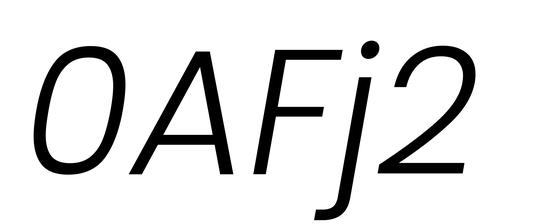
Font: Poppins-LightItalic